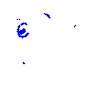
Particle: electron